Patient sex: M
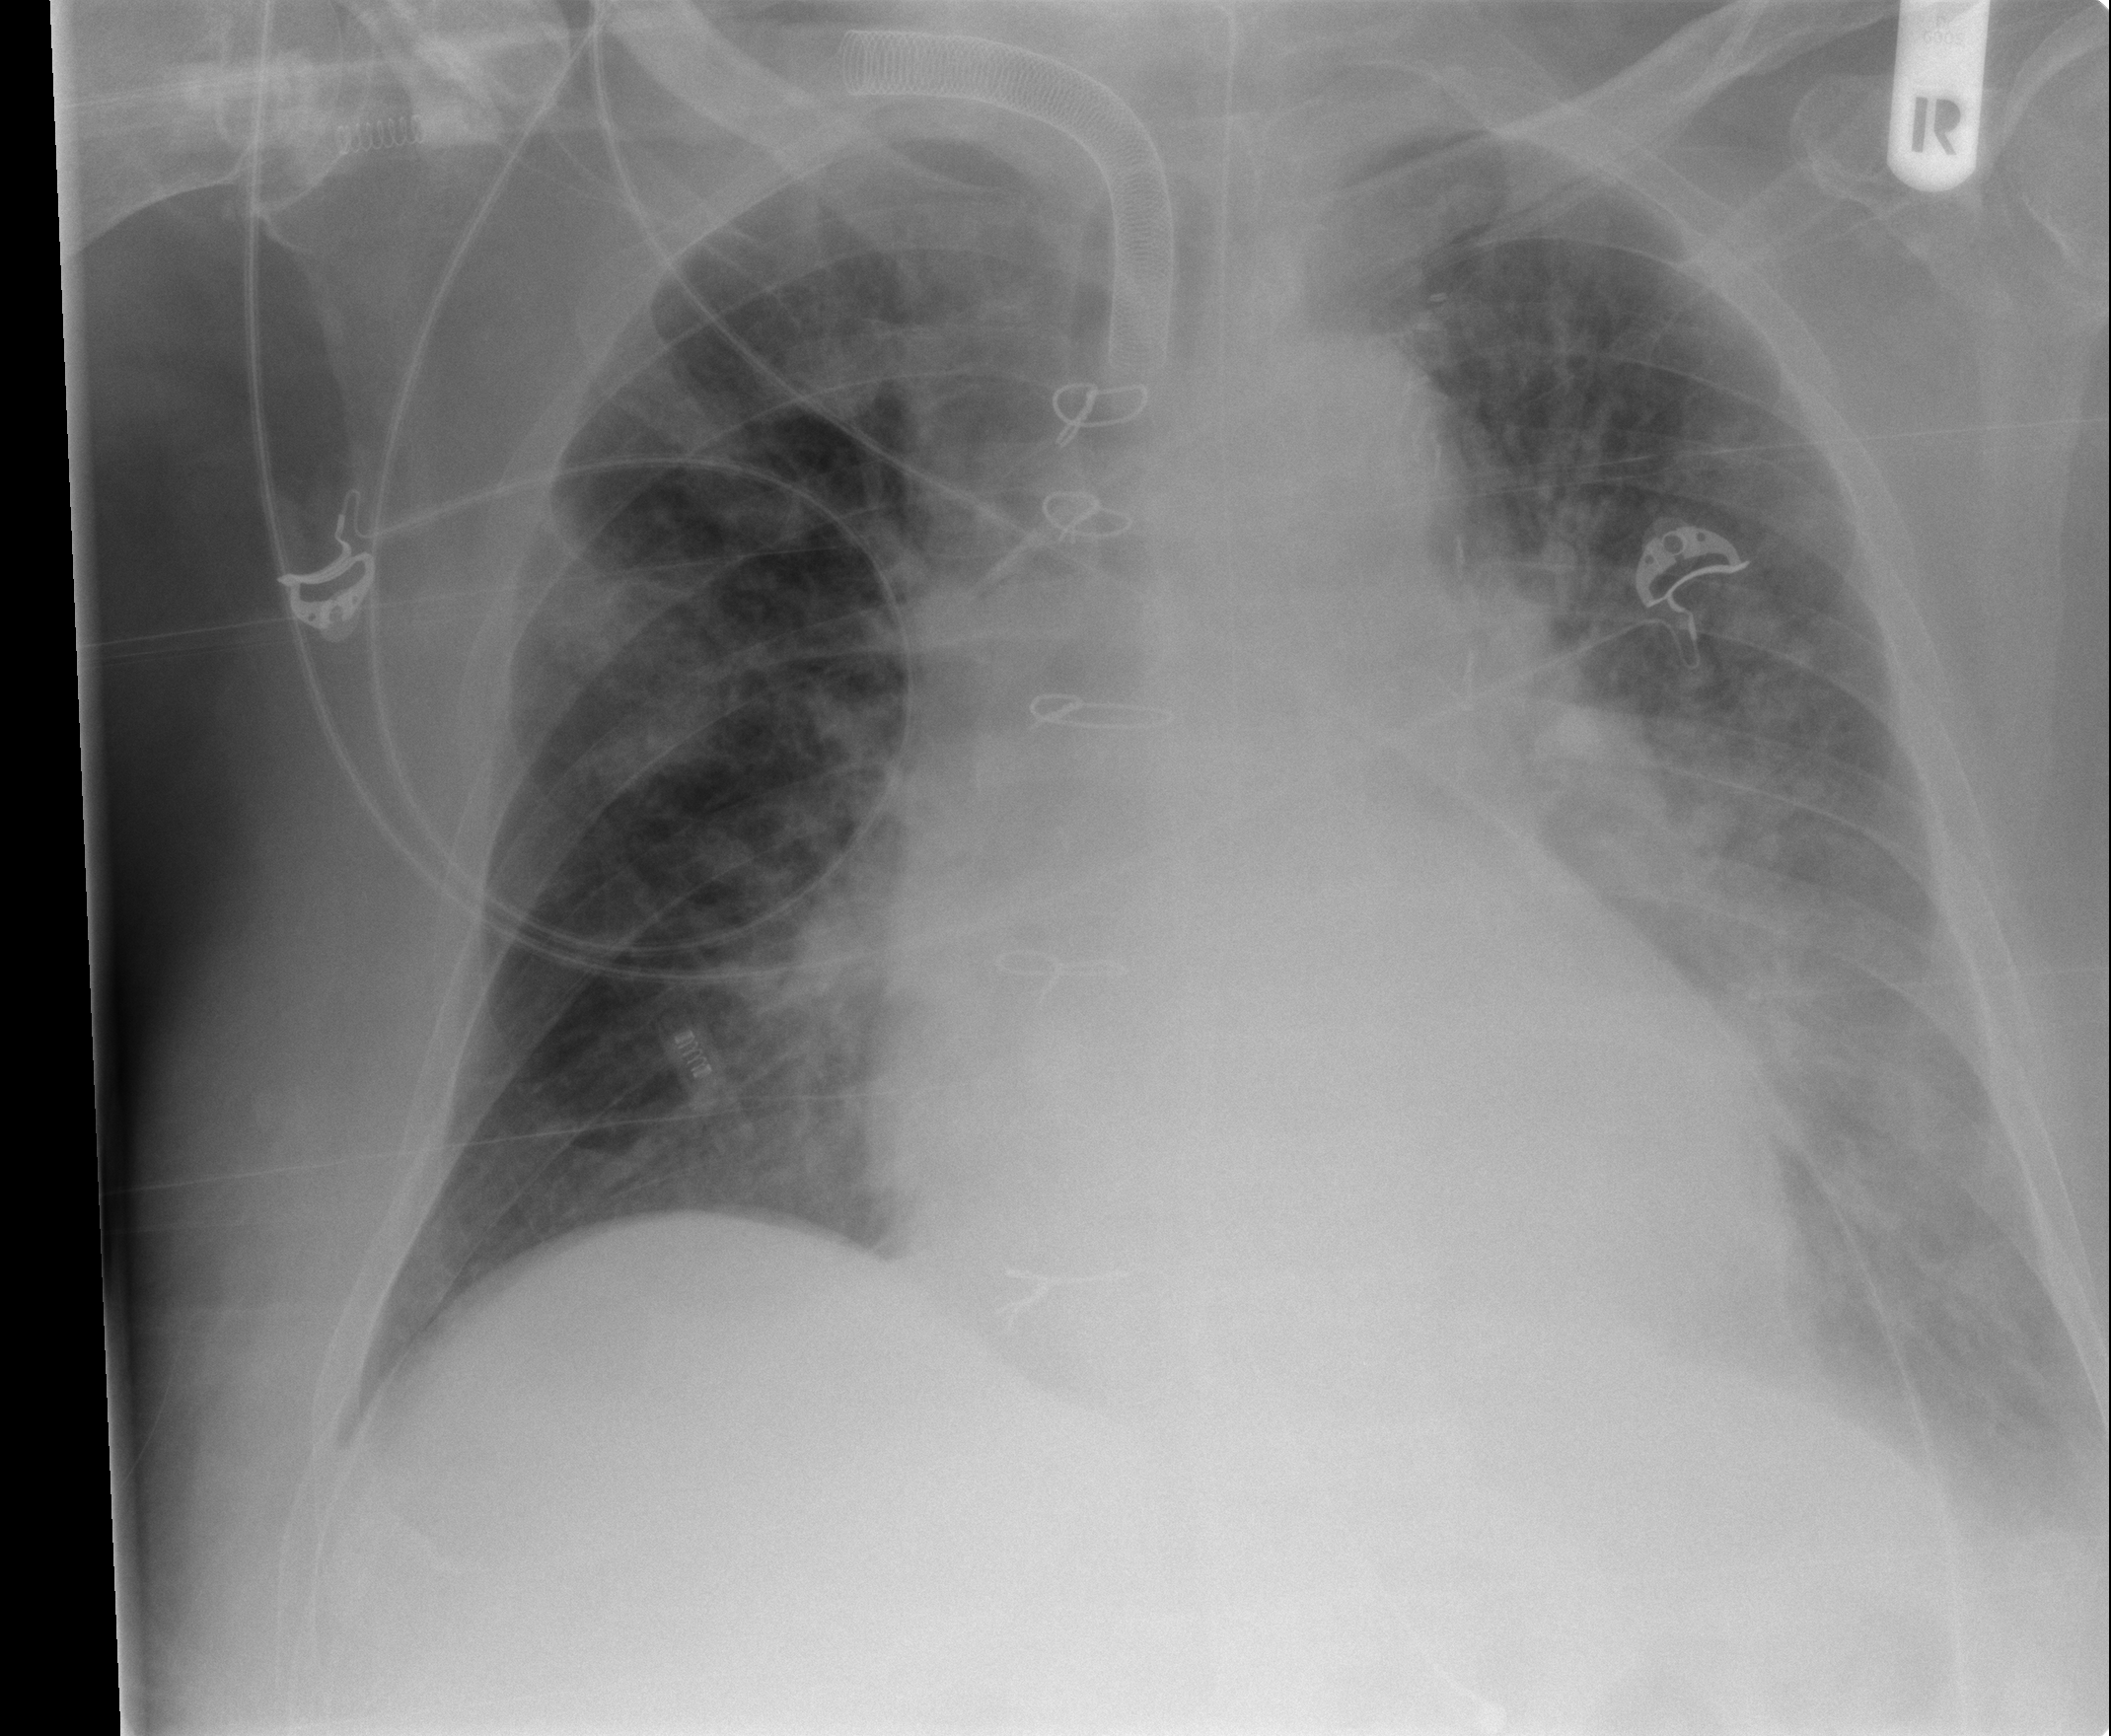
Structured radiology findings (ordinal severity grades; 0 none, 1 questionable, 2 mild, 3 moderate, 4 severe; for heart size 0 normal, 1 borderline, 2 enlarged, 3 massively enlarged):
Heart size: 2
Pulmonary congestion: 2
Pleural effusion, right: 0
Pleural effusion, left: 2
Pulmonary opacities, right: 2
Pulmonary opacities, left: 2
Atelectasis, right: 1
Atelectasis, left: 2